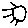
Label: sun